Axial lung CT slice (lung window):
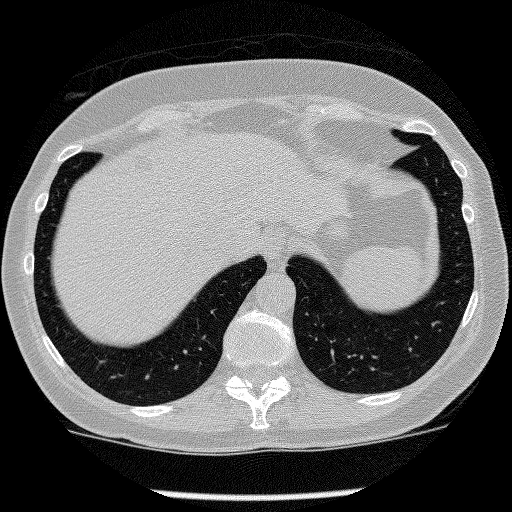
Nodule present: no